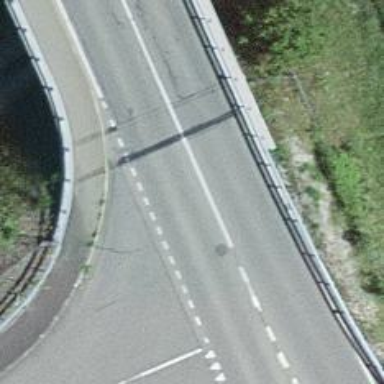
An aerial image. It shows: Motorway link bridge.